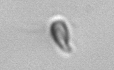
Label: Cryptophyta